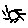
Label: sun